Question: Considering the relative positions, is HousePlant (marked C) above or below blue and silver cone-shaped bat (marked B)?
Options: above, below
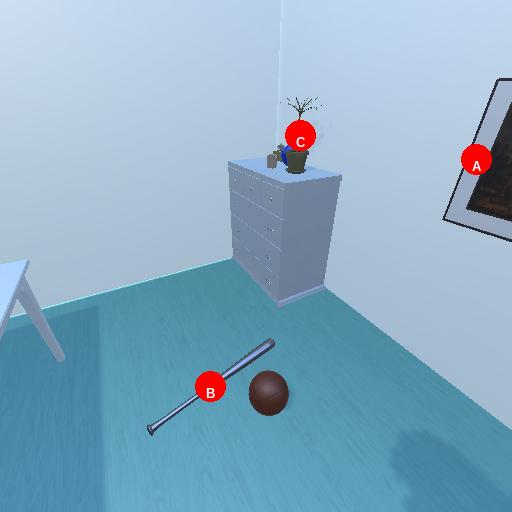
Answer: above